Field crop: tomato
Growth stage: 1
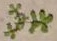
Species: portulaca